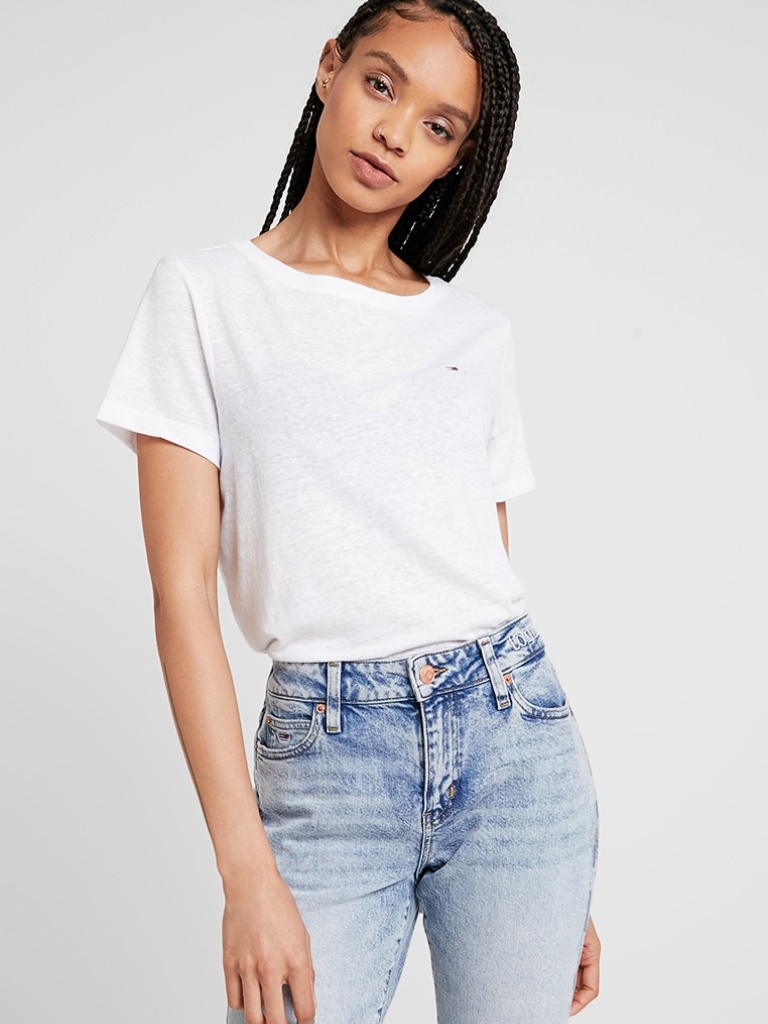
cotton relaxed short sleeve hip length Fully Tucked in crew t-shirt